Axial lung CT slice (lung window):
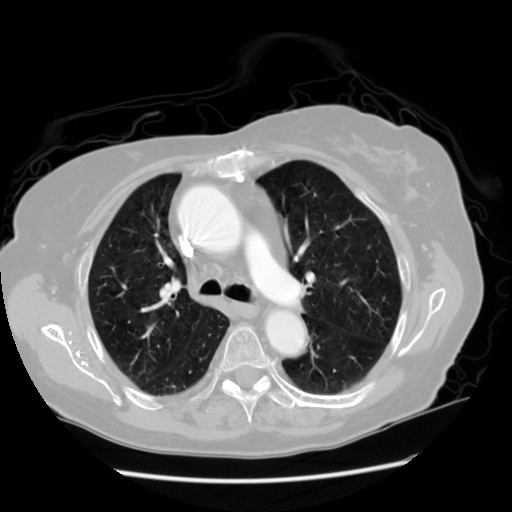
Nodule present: no